Question: I'm trying to make a web application MVC4 in c#.
I'm using the same DB than the DB created initially for users (anuthentication) (more easy to deal in connexionstrings).
So I made 3 models and the models were find in DB. Now I added another entity as a model, but the model is'nt create in the mdf file.
How Can I create it from code or rebuild the DB, or...
For the moment, all works fine except with the controllers that are dealing of my latest entity (named "ItemsToBuy") because it doens't exist in DB indeed
Thanks to help me!
'''
namespace MvcShop.Models
{
public class ItemsToBuy
{
public int ItemsToBuyId {get; set;}
public Item Item { get; set; }
public int NumberItems { get; set; }
public string AddedBy { get; set; }
public DateTime AddedDate { get; set; }
public int ItemId { get; set; }
}
}
'''
And the method that make the exception :
'''
var itemstobuys = db.ItemsToBuy.Include(i => i.Item);
return View(itemstobuy.ToList());
'''
With that Exception (InnerException) :
> {"Invalid object name 'dbo.ItemsToBuys'."}

And the DBCOntext class :
'''
namespace MvcShop.Models
{
public class ShopEntities : DbContext
{
public DbSet<Item> Item { get; set; }
public DbSet<ItemShop> ItemShop { get; set; }
public DbSet<ItemsToBuy> ItemsToBuy { get; set; }
public DbSet<Shop> Shop { get; set; }
}
}
'''
and in global.asax as required :
'''
public class MvcApplication : System.Web.HttpApplication
{
protected void Application_Start()
{
AreaRegistration.RegisterAllAreas();
WebApiConfig.Register(GlobalConfiguration.Configuration);
FilterConfig.RegisterGlobalFilters(GlobalFilters.Filters);
RouteConfig.RegisterRoutes(RouteTable.Routes);
BundleConfig.RegisterBundles(BundleTable.Bundles);
AuthConfig.RegisterAuth();
Database.SetInitializer<ShopEntities>(null);
}
}
'''
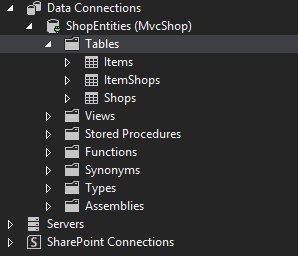
Answer: The default initializer (the one you are using) just create the DB if it does not exists already in the database. You could use another EF built-in initializer:
'''
Database.SetInitializer(new DropCreateDatabaseIfModelChanges<ShopEntities>());
'''
This way, the initializer will drop the database and create a new one again with the changes of your model . If there is no changes in the model, DB remains as it is.
Before running the app be sure there is no existing opened connections in the DB. Otherwise you will be returned an error telling that EF cannot drop the database.